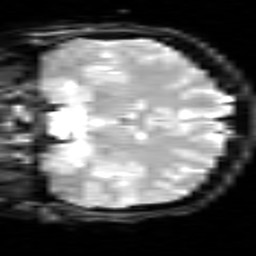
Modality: inplaneT2
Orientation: coronal
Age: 22
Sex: female